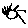
Label: sun